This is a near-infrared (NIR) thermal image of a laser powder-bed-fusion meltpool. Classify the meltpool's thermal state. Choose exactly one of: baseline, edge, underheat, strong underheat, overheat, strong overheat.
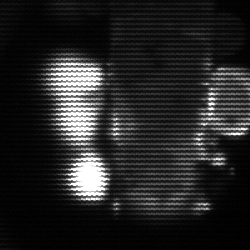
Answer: strong underheat